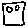
Label: square